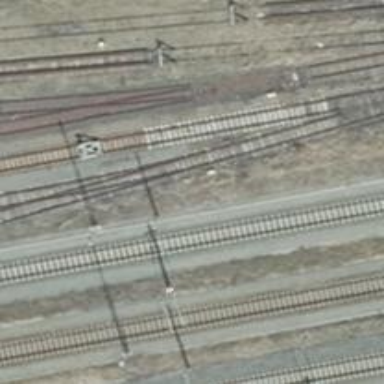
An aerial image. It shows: Railway switch.